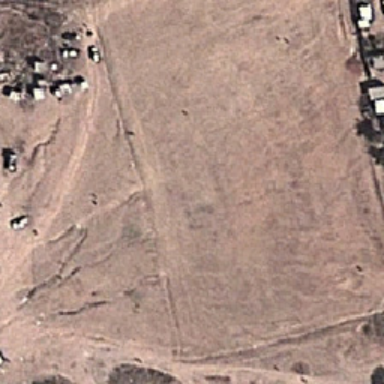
Dozens of white cars were parked on the edge of the bare field .